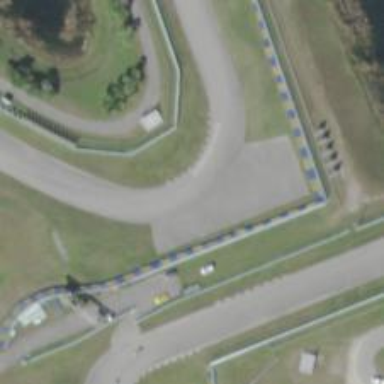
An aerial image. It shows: Raceway for motor sports.